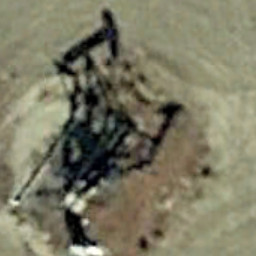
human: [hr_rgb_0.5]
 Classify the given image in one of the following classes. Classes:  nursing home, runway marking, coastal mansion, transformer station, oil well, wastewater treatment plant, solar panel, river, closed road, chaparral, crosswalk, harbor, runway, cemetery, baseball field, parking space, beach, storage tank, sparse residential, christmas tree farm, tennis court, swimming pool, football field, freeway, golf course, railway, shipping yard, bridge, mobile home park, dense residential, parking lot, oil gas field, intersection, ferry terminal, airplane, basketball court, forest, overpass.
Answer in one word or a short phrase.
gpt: oil well